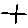
Label: square